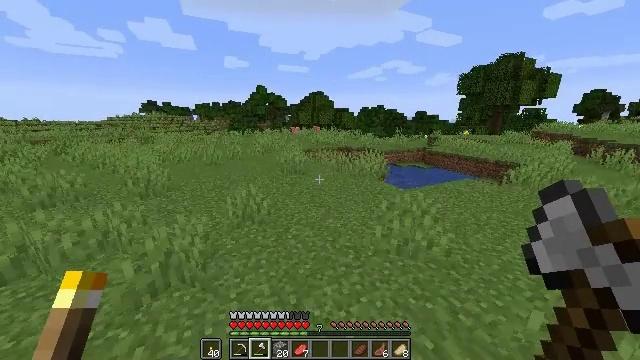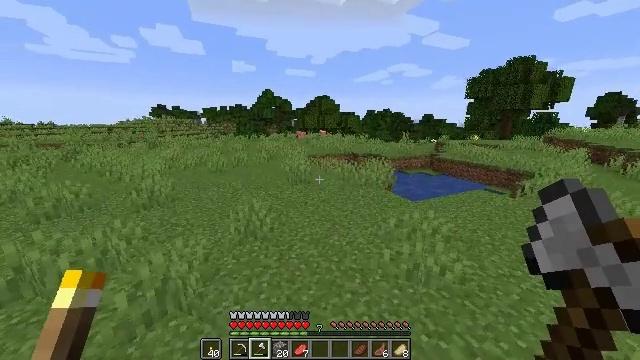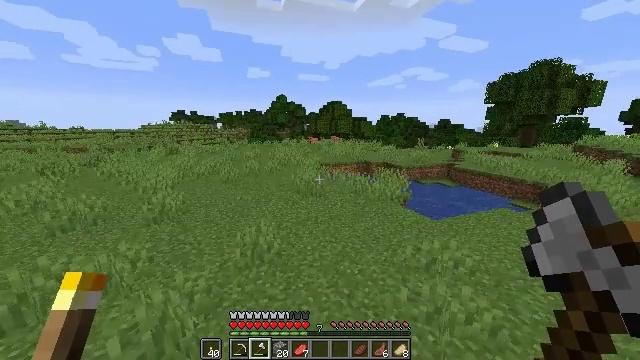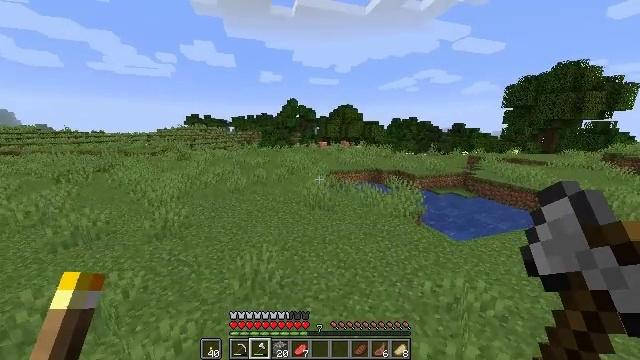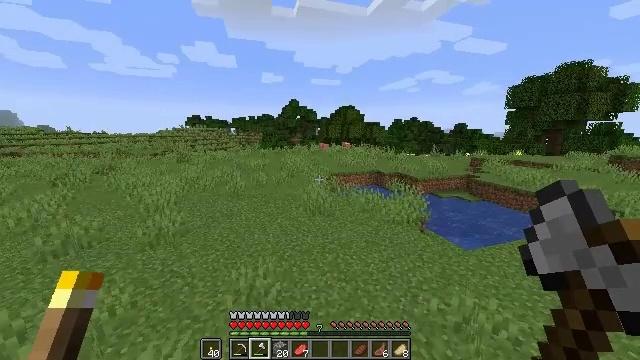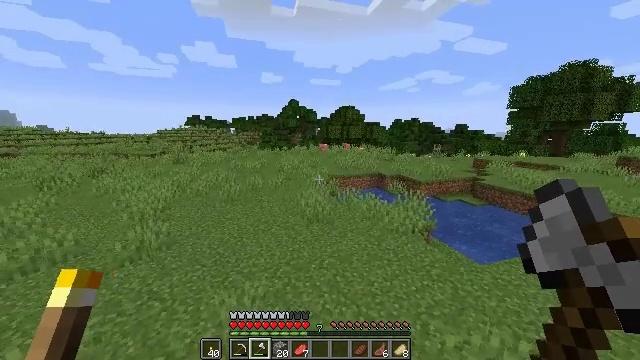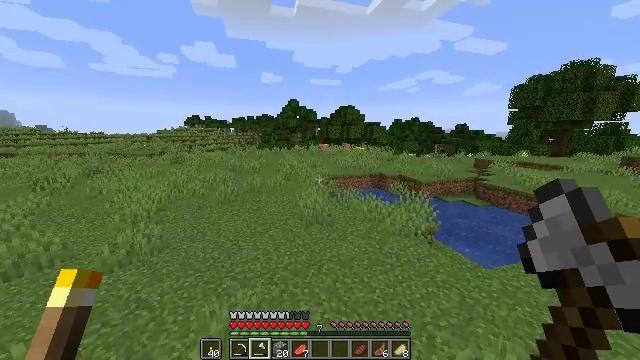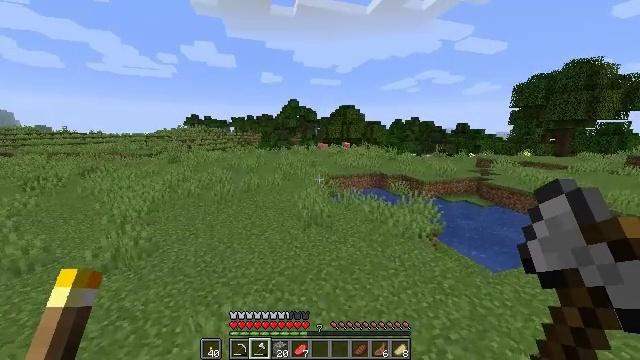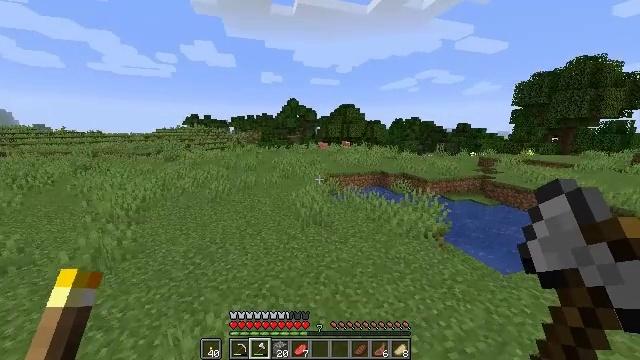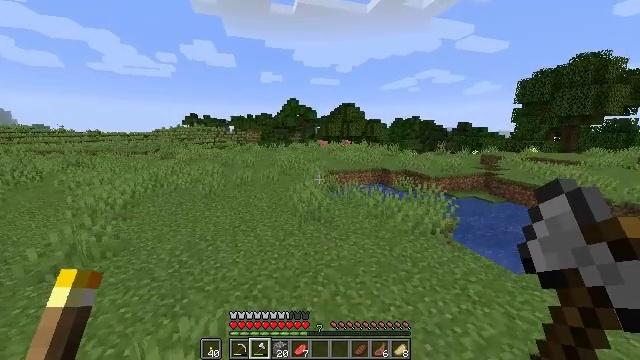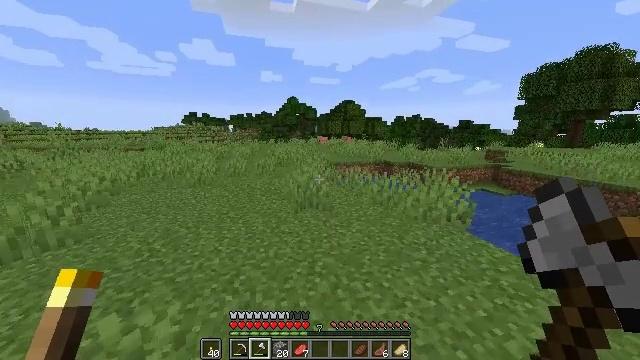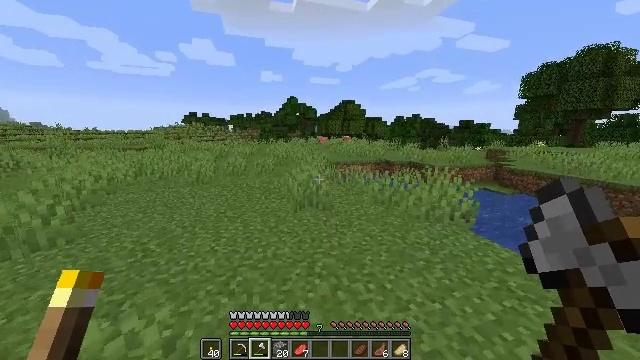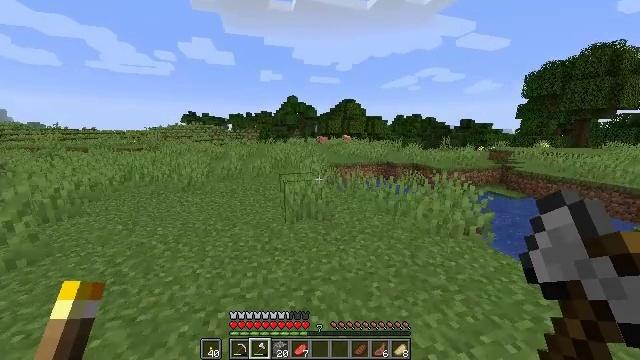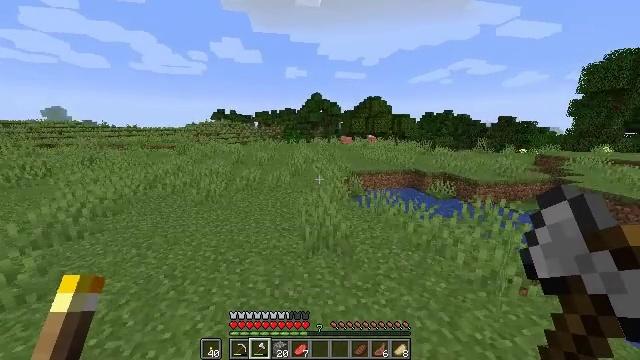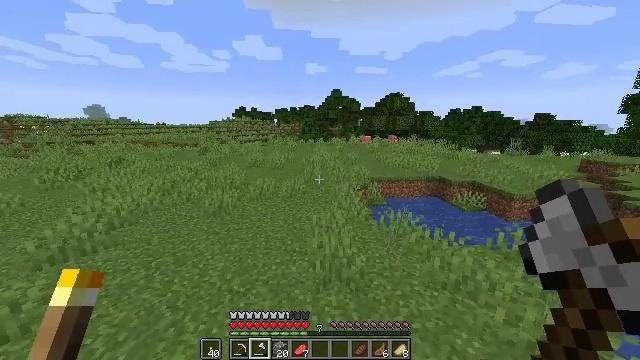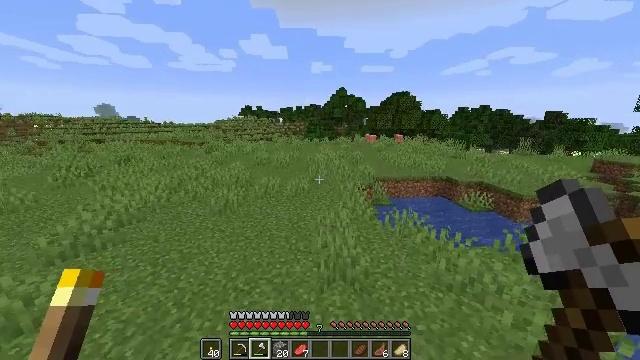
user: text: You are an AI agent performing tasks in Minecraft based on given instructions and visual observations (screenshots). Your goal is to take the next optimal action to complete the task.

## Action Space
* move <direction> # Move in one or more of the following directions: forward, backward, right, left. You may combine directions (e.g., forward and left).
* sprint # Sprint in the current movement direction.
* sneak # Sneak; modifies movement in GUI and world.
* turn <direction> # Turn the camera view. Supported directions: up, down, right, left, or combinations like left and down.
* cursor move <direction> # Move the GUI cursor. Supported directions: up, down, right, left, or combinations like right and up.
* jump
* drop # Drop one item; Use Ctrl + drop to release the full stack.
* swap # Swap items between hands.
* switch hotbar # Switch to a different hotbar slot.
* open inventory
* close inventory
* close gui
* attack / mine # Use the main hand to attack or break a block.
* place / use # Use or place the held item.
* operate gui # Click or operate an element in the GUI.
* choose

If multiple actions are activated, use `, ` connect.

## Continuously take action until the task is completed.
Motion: motion action
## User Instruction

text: Hunt animals.
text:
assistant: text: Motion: move forward, sprint, turn left, jump
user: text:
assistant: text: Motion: move forward, sprint, turn left and up, jump
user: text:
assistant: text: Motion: move forward, sprint, turn left, jump
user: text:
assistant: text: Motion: move forward, sprint, jump
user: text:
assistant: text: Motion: move forward, sprint, jump
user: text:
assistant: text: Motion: move forward, sprint, jump
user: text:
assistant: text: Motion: move forward, sprint, jump
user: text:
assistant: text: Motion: move forward, sprint, jump
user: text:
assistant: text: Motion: move forward, sprint, jump
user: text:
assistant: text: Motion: move forward, sprint, jump
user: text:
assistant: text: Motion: move forward, sprint, jump
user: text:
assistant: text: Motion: move forward, sprint, jump
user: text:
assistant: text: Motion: move forward, sprint, turn left and down, jump
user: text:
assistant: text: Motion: move forward, sprint, turn left and down, jump
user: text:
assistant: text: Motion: move forward, sprint, turn left, jump
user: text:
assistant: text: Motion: move forward, sprint, jump
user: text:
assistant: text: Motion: move forward, sprint, jump
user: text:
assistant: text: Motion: move forward, sprint, jump
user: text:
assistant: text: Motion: move forward, sprint, jump
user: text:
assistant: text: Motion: move forward, sprint, jump
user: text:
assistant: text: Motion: move forward, sprint, jump
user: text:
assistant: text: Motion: move forward, sprint, jump
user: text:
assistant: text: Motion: move forward, sprint, jump
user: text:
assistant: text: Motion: move forward, sprint, jump
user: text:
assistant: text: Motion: move forward, sprint, turn right and down, jump
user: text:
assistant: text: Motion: move forward, sprint, turn right and down, jump
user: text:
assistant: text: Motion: move forward, sprint, turn right and down, jump
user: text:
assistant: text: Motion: move forward, sprint, turn right and down, jump
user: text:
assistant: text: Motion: move forward, sprint, turn right and down, jump
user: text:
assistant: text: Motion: move forward, sprint, turn right, jump